Question: im trying to make a main screen that i open all my others forms in it , and i want it will be elegant , so i did something like that

and the code is like that
'''
this.IsMdiContainer = true;
City CityForm = new City();
CityForm.MdiParent = this;
CityForm.Show();
CityForm.WindowState = FormWindowState.Maximized;
'''
but the problem is when i open another form and another form .. all the forms stay and i think is not effective and smart
so someone have another way to do it ?
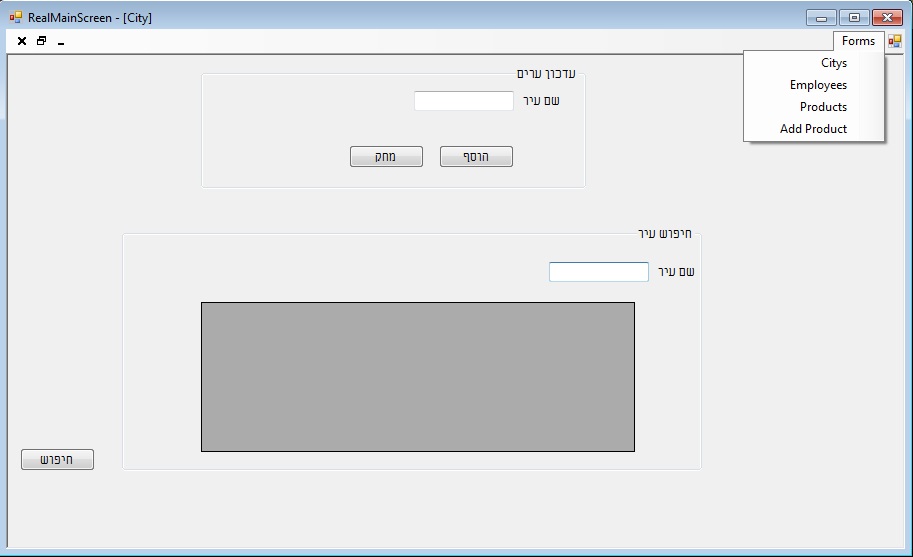
Answer: Did you consider using a tabbed interface for this? Something like the editor part of Visual Studio where you have all open files (source code and forms) as single tabs? Personally I consider this far more elegant than an MDI interface.
To do this, create 'UserControl's instead of forms for your content. When a new "View" should be opened, add a tab to the 'TabControl' and create an instance of the respective 'UserControl'. Add this 'UserControl' to the tab and set the 'Dock' property to 'Fill'.
This is very easy and the users today are more aquainted to tabbed interfaces than to MDI interfaces.